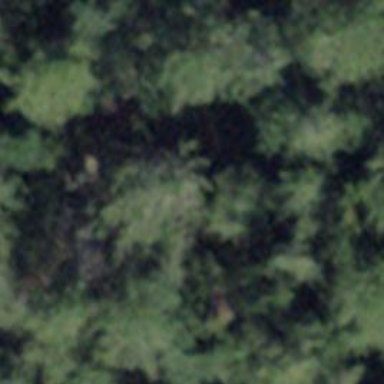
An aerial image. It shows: Brown bench.